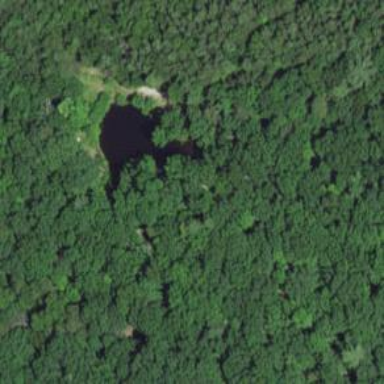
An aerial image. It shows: Pond surrounded by natural water.